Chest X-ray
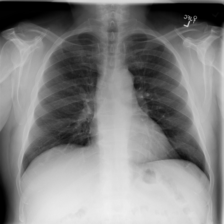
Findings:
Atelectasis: negative
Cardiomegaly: negative
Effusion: negative
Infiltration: negative
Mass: negative
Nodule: negative
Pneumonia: negative
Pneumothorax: negative
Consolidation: negative
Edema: negative
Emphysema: negative
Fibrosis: negative
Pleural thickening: negative
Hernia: negative